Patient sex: F
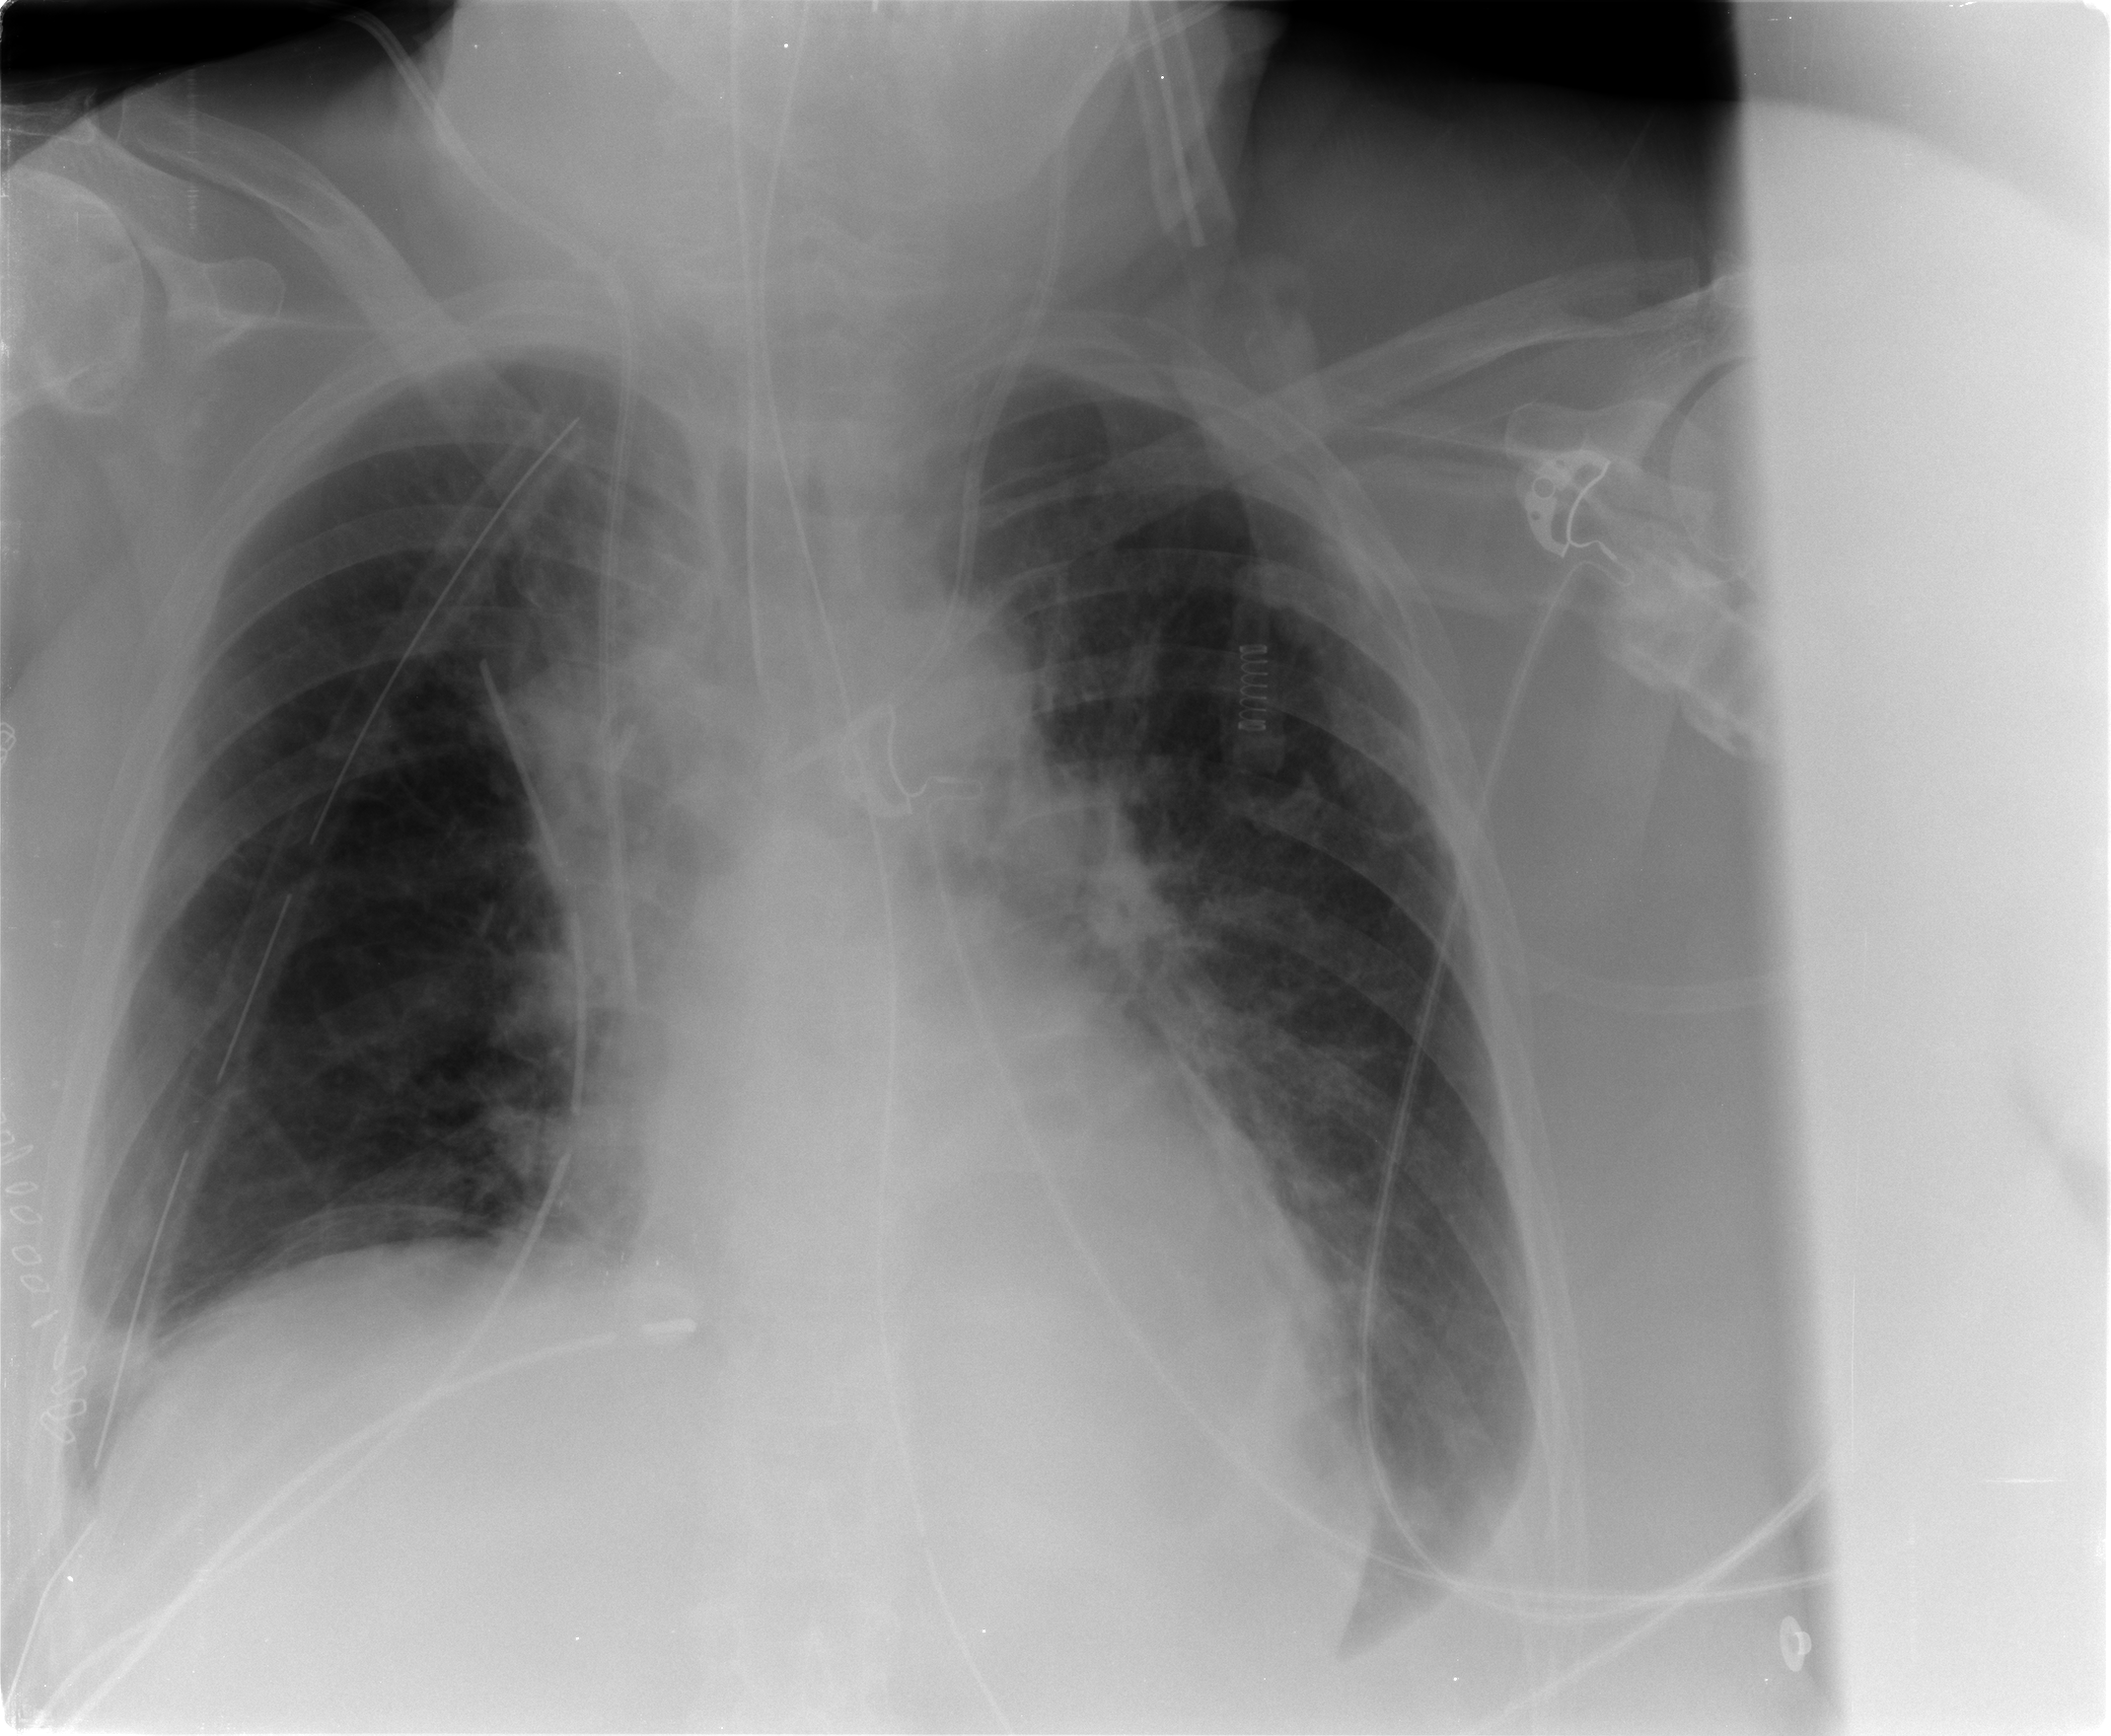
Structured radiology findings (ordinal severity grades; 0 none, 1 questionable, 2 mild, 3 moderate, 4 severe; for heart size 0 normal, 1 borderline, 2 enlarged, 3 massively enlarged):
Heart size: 0
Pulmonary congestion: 0
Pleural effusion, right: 2
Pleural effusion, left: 3
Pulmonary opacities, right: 2
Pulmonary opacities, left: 2
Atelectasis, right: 2
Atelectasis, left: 2